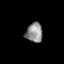
Tissue: lung
Cell type: Epithelial cells
Senescence score: 0.1966
Nuclear area (px): 318
Mean DAPI intensity: 141.884